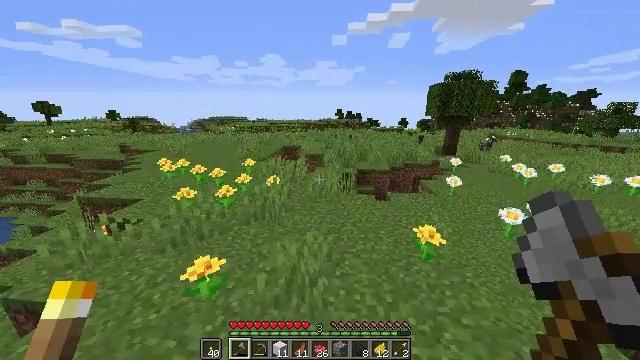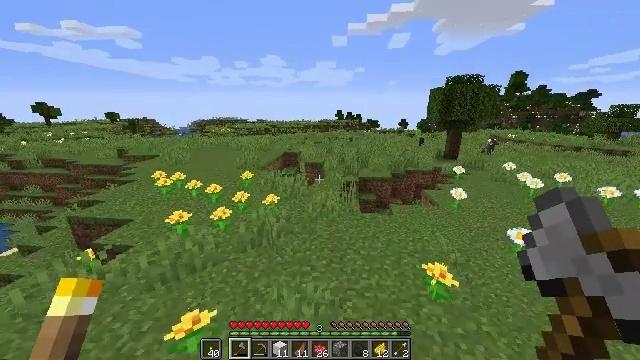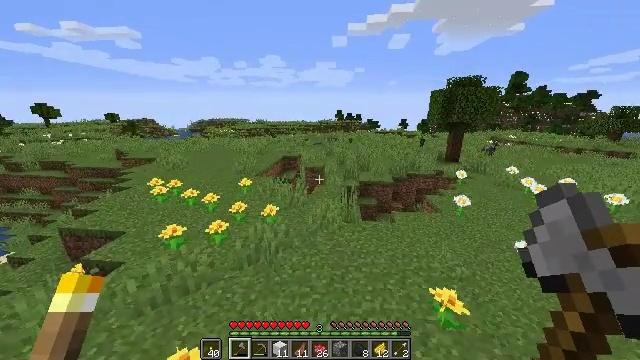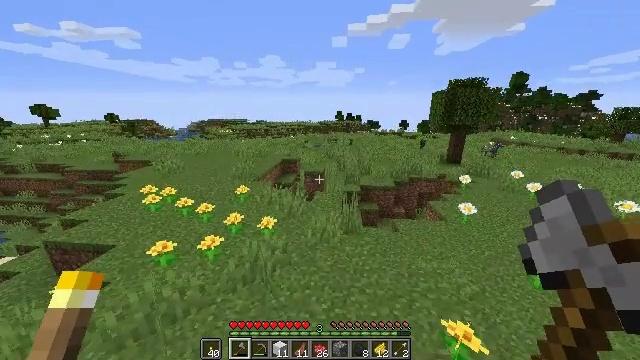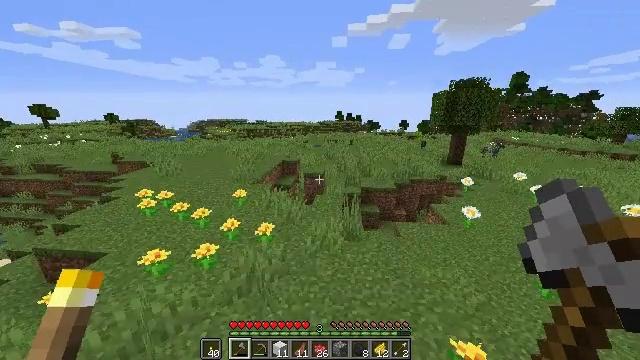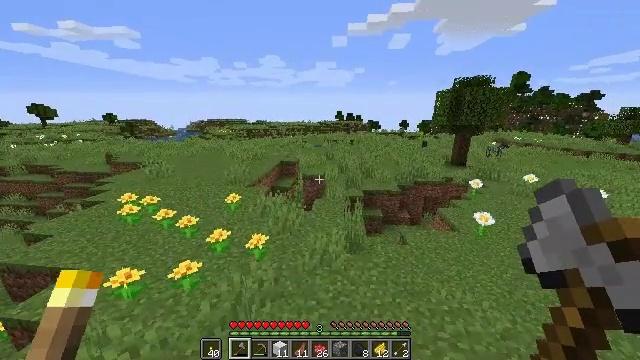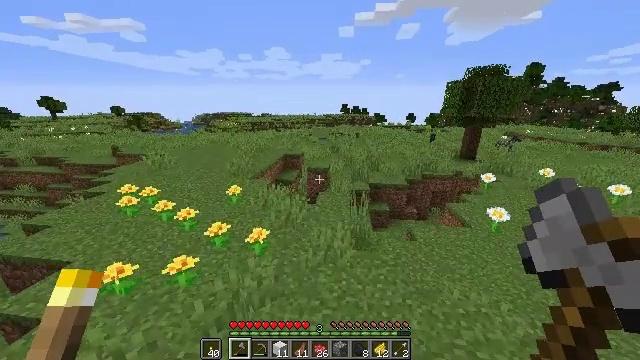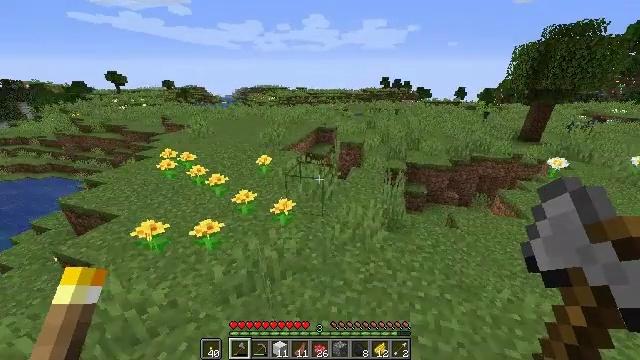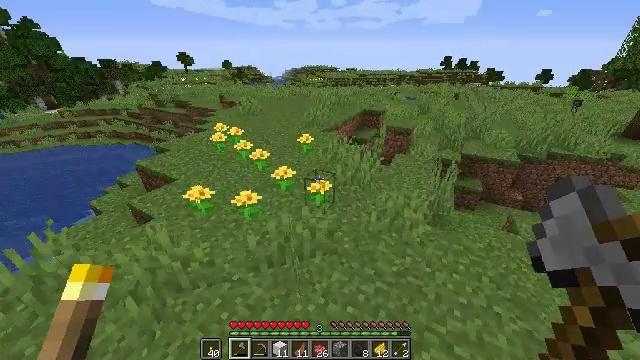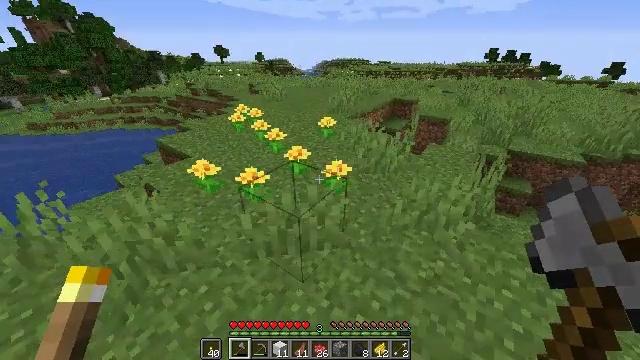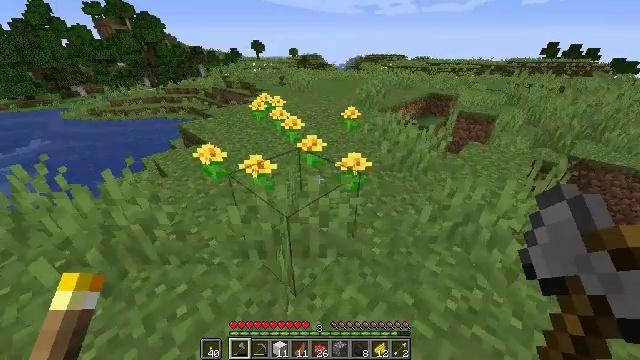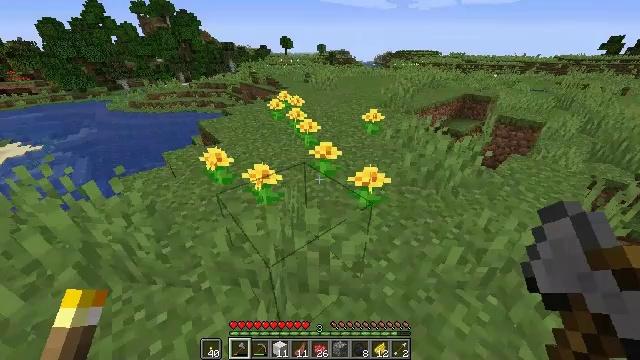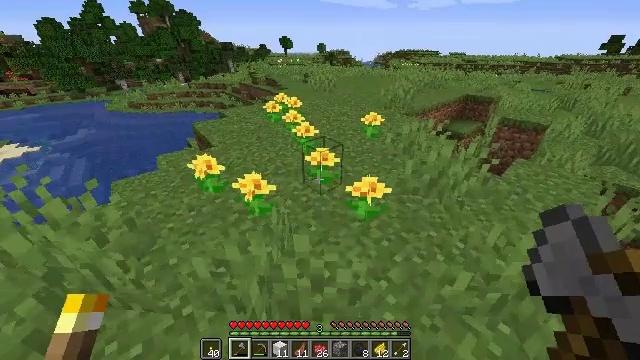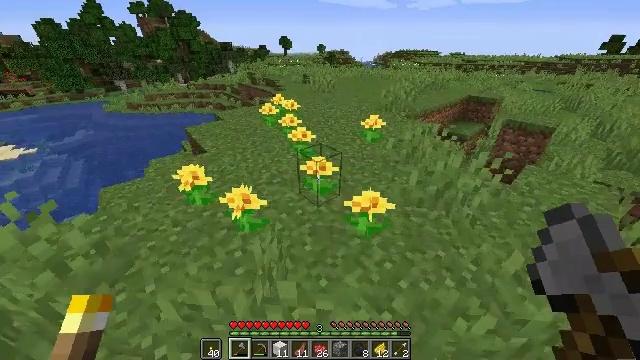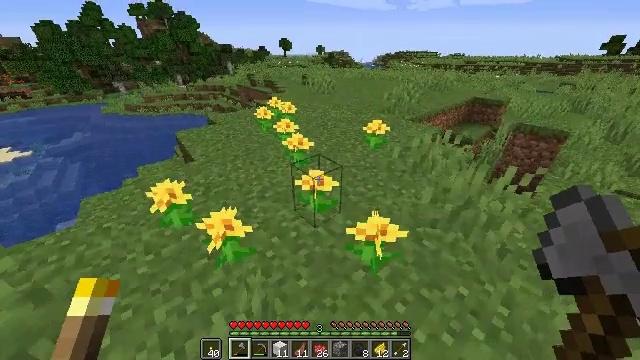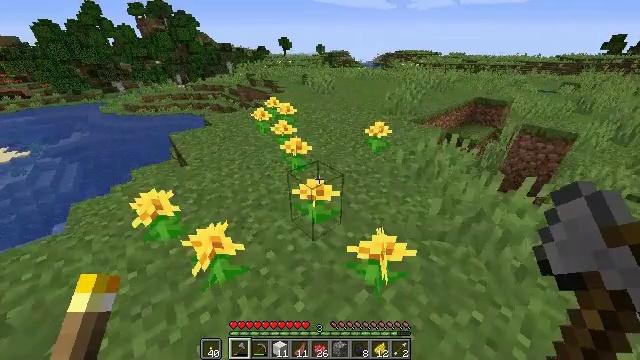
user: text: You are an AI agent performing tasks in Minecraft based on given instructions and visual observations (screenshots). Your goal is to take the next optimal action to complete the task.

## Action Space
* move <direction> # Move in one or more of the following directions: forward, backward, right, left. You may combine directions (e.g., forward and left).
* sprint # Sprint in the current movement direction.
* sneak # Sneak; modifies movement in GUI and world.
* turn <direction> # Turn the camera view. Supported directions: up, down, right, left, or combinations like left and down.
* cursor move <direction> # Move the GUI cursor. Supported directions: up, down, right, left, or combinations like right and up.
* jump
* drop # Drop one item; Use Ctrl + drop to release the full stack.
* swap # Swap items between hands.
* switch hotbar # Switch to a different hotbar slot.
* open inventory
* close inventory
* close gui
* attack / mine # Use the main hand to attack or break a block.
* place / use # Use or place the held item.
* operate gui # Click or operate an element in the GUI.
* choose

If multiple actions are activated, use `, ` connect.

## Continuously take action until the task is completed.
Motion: motion action
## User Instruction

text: Pick up the dandelion.
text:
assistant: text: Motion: move forward, jump
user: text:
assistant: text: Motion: move forward, jump
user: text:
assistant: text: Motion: move forward, jump
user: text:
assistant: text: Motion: move forward, jump
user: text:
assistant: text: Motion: move forward, jump
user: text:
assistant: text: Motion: move forward, turn left and down
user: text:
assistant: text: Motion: move forward, turn left and down
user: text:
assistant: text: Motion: move forward, turn left and down
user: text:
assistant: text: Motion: move forward, turn left and down
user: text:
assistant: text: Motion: move forward, turn left
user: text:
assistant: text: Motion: move forward, turn left
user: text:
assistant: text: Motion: move forward
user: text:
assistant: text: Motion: move forward
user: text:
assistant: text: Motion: move forward
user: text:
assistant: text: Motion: move forward
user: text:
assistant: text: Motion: move forward, turn down
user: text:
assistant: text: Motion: move forward, turn left and down
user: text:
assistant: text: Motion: move forward, turn left and down
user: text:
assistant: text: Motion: move forward, turn left and down, attack / mine
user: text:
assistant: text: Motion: move forward, attack / mine
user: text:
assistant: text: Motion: move forward, turn left, attack / mine
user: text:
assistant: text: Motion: move forward
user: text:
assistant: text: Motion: move forward, attack / mine
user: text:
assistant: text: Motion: move forward, attack / mine
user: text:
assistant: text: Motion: move forward
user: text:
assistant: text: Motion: move forward, attack / mine
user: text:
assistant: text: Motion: move forward, attack / mine
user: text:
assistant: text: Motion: move forward, attack / mine
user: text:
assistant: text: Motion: move forward, attack / mine
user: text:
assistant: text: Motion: move forward, attack / mine